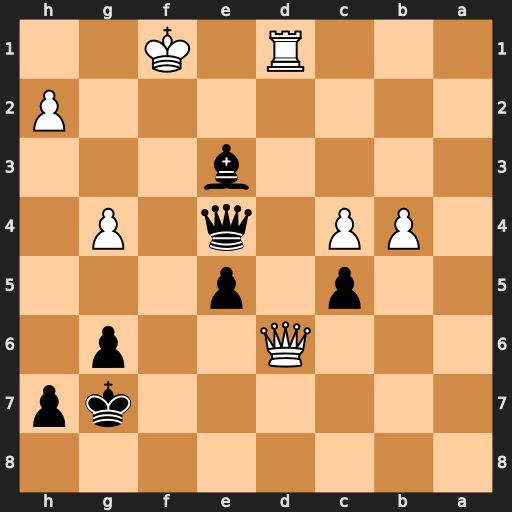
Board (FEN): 8/6kp/3Q2p1/2p1p3/1PP1q1P1/4b3/7P/3R1K2
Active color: b
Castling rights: -
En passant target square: -
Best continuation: Qf3+ Ke1 Qf2#